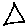
Label: triangle